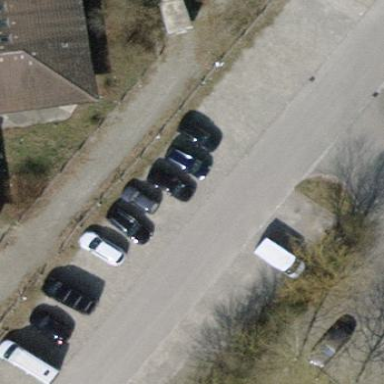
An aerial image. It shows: Parking available on the street side.